Field crop: maize
Growth stage: 2
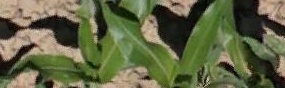
Species: maize